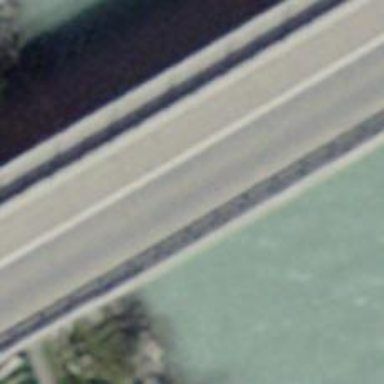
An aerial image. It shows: Motorway link bridge.